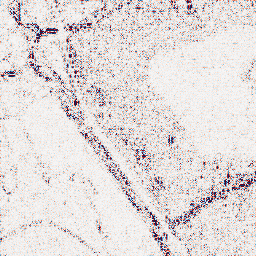
Category: wavelet
Decomposition family: wavelet_reverse_biorthogonal
Decomposition parameters: wavelet: rbio5.5
level: 1
Upsampling method: cubic_mitchell
Upsampling parameters: scale: 4
Upsampling scale: 4